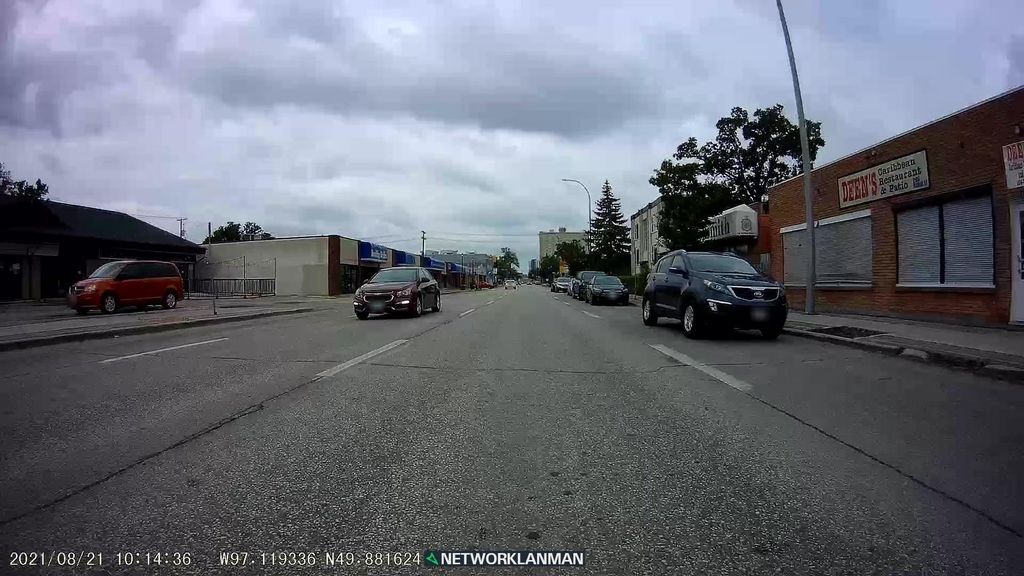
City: winnipeg